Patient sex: F
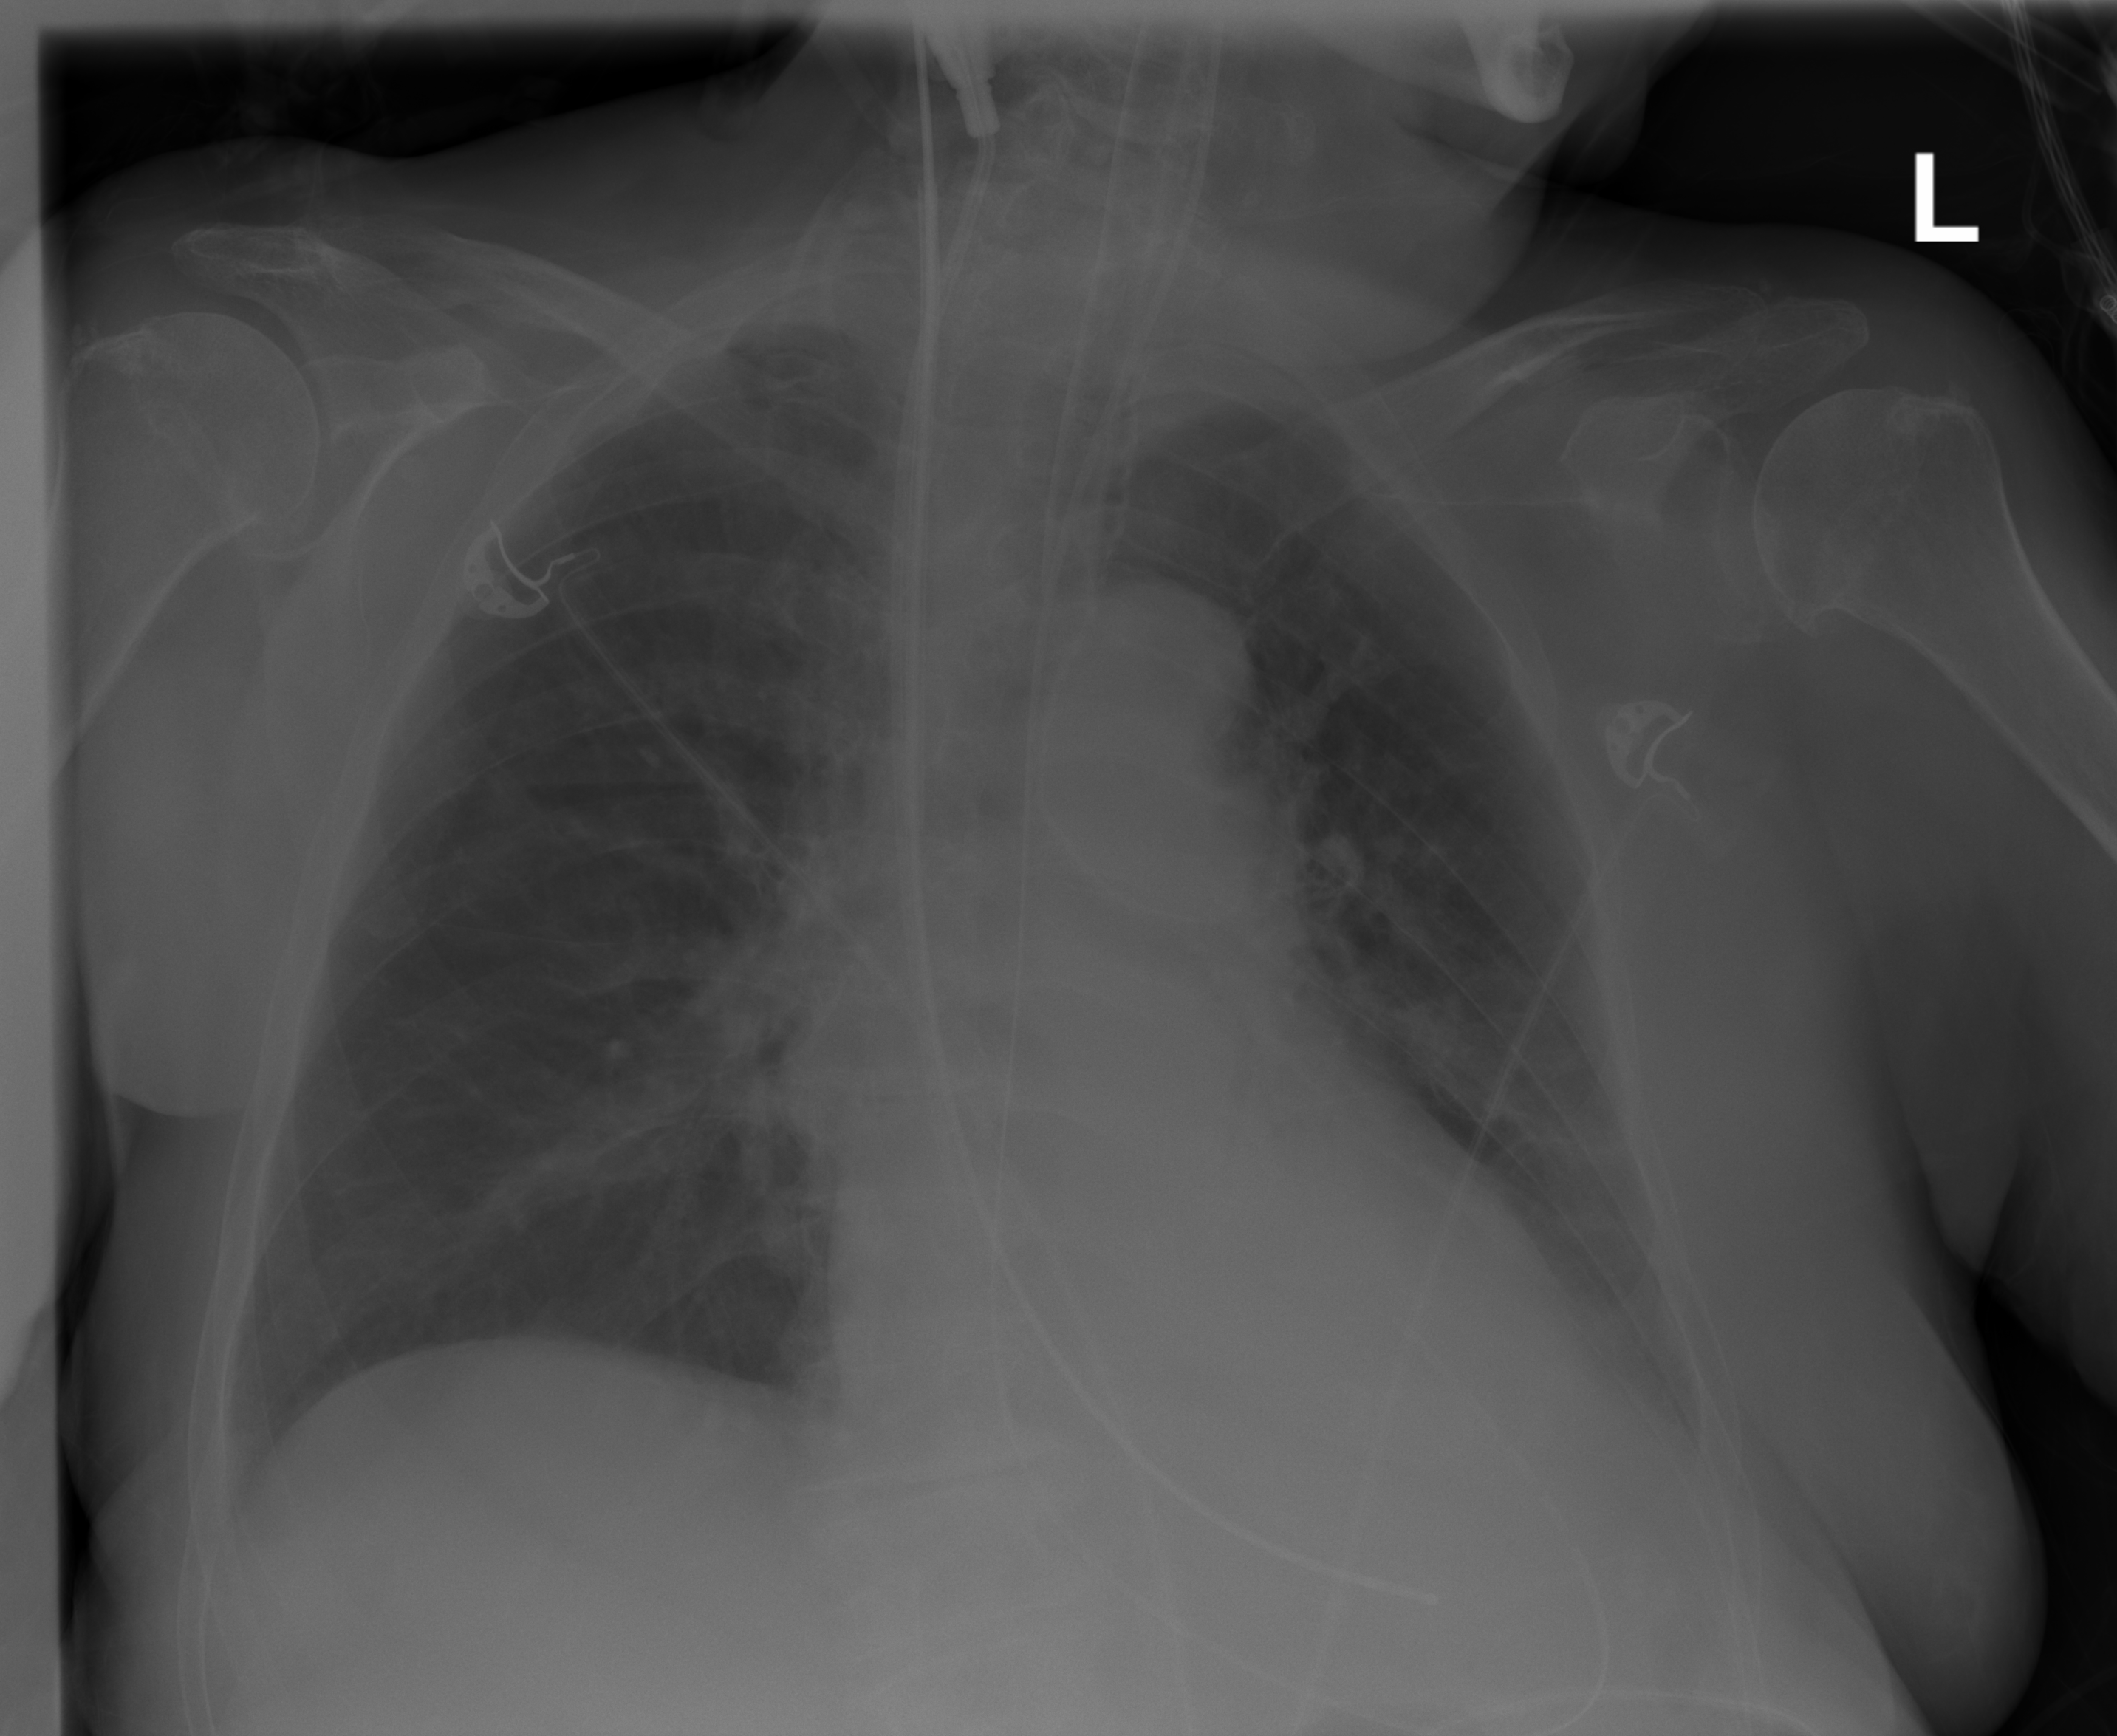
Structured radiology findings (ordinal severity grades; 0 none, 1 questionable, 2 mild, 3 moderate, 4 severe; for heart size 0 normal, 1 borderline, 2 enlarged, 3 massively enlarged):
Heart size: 2
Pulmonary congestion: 2
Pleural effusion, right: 0
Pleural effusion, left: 2
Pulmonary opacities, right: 0
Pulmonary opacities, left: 0
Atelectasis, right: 0
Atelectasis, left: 2